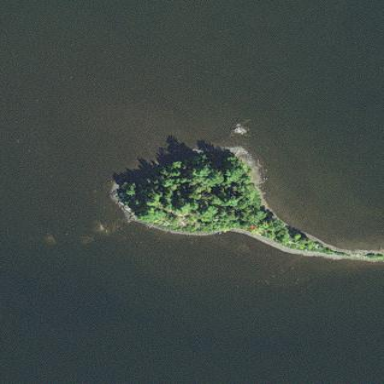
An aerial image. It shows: Island.